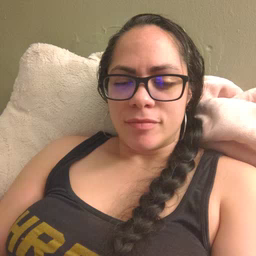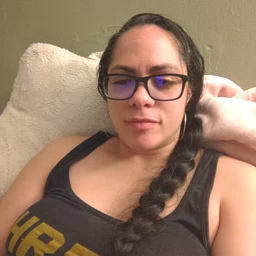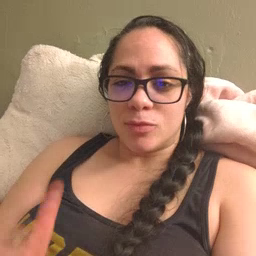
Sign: tomorrow